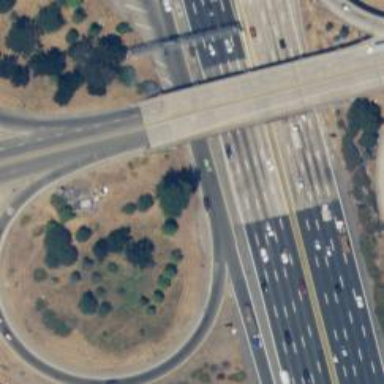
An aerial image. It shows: Motorway junction.